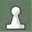
Piece: wP